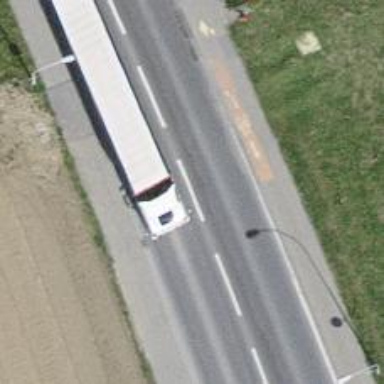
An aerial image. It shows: Asphalt road with primary classification. There is cycle track on the right side.